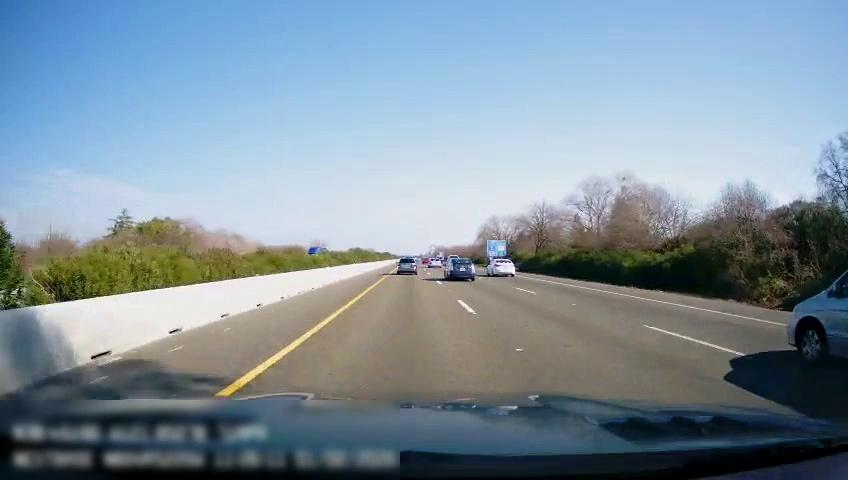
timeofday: Day
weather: Sunny
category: Drivable Space
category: Vehicles | Truck
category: Vehicles | SUV
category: Vehicles | SUV
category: Vehicles | Car
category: Vehicles | SUV
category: Vehicles | Car
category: Vehicles | Truck
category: Lanes | Current Lane
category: Lanes | Current Lane
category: Lanes | Alternate Lane
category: Lanes | Alternate Lane